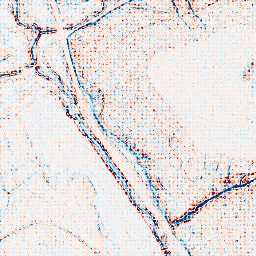
Category: edge_preserving
Decomposition family: bilateral
Decomposition parameters: d: 5
sigma_color: 150
sigma_space: 25
Upsampling method: sinc_blackman
Upsampling parameters: scale: 4
kernel_size: 4
Upsampling scale: 4